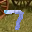
Label: 7